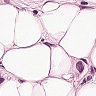
Metastatic tissue present: yes